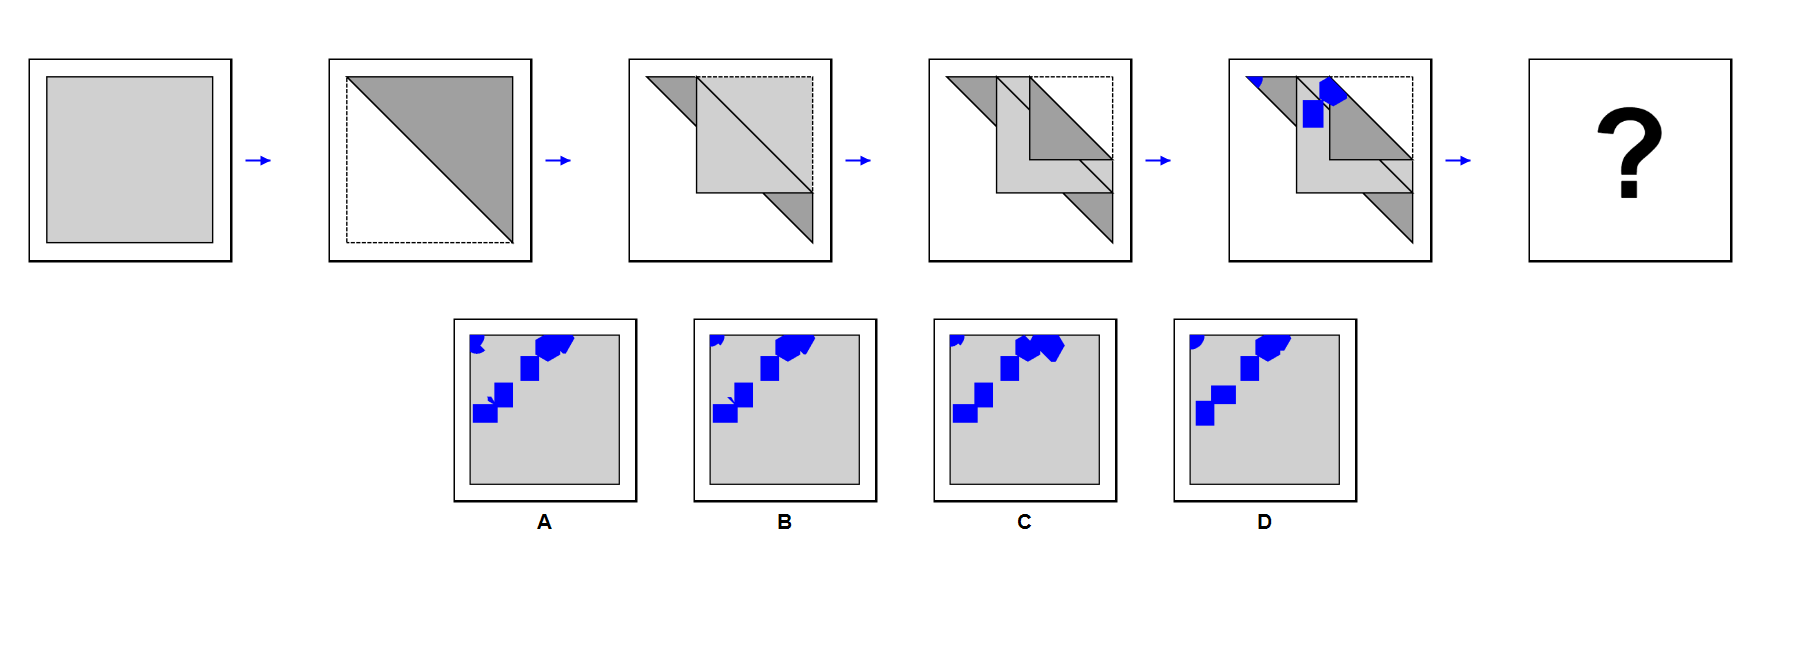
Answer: D